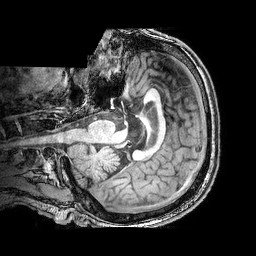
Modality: T1w
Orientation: axial
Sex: male
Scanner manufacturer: philips
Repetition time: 0.008102 s
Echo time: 0.0037 s